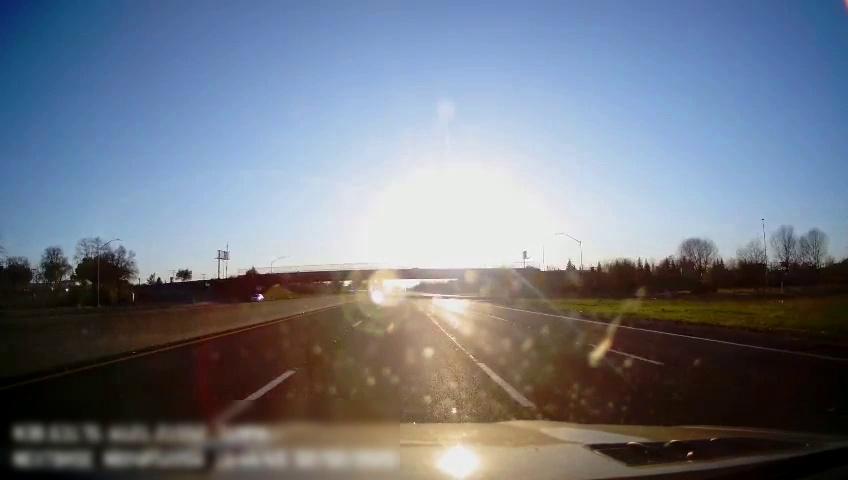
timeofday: Day
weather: Sunny
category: Drivable Space
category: Vehicles | Car
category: Lanes | Alternate Lane
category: Lanes | Alternate Lane
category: Lanes | Current Lane
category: Lanes | Current Lane
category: Lanes | Alternate Lane
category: Traffic | Signs